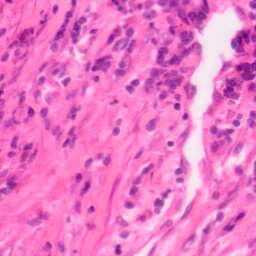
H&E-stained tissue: Colon